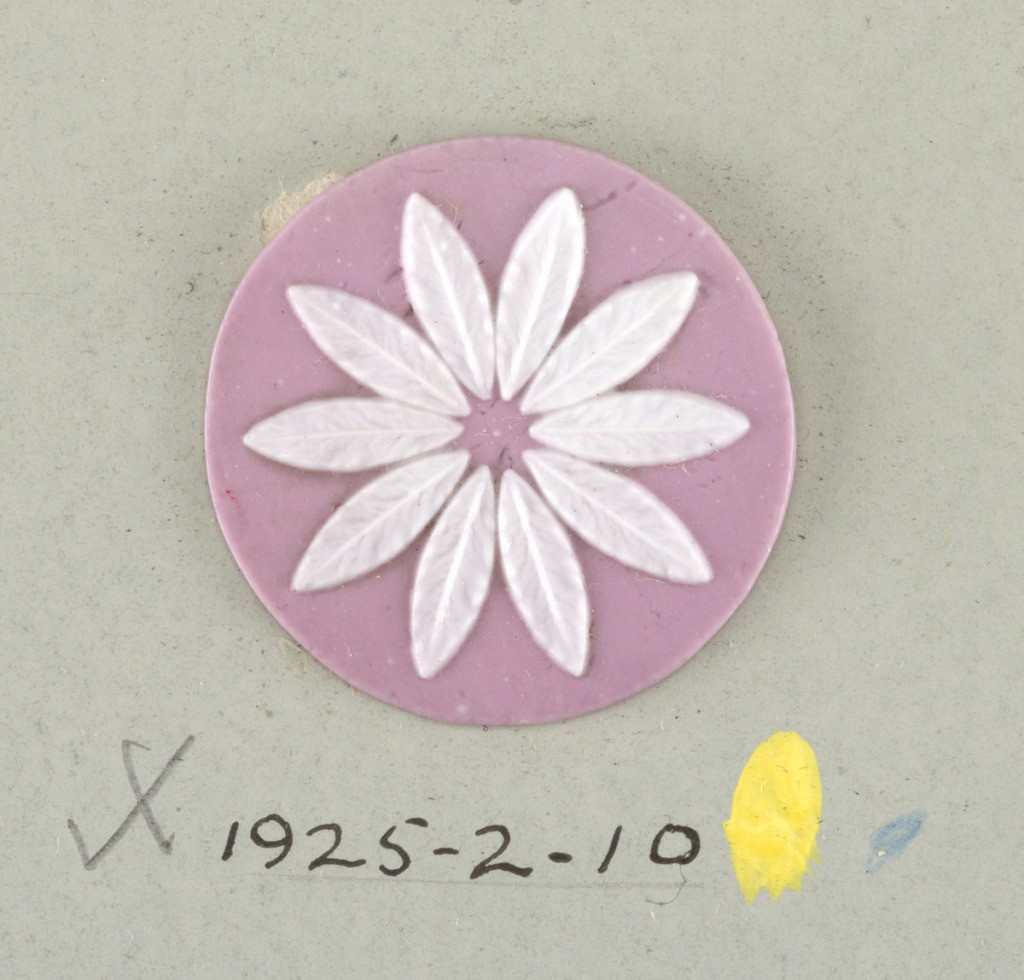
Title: Button
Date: late 18th century
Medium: Stoneware
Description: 1925-2-10: Circular medallion in the style of Wedgwood Jasper...